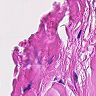
Metastatic tissue present: no